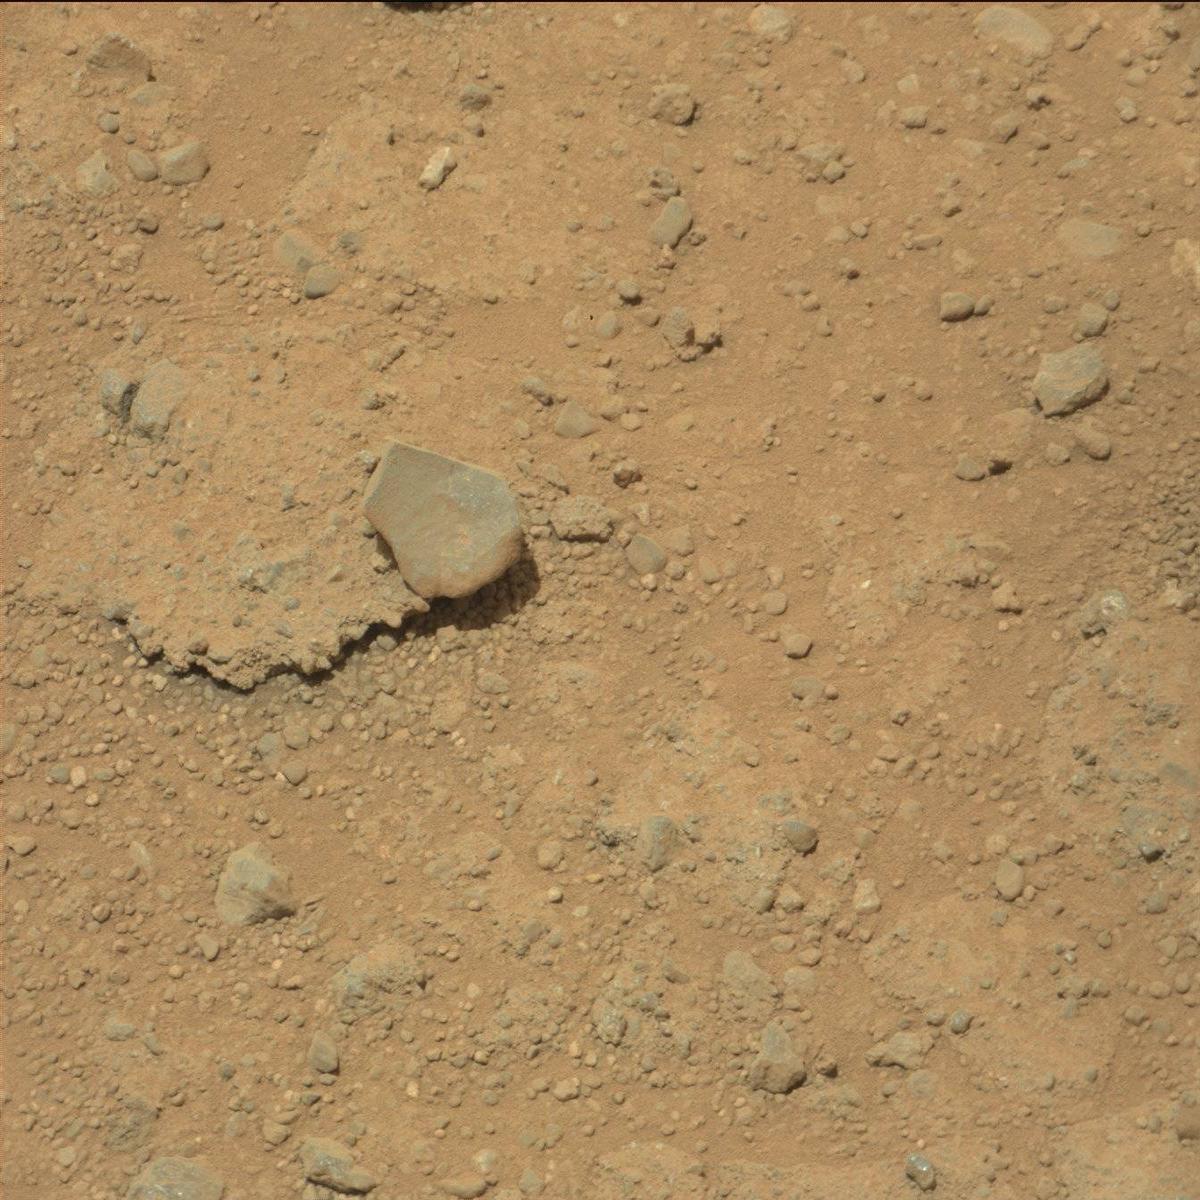
Terrain classes present: Bedrock, Rock, Sand / Soil